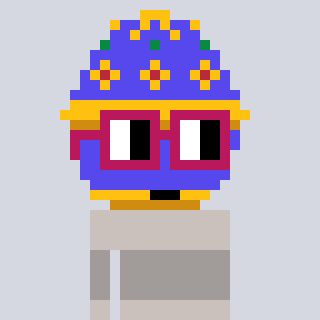
a pixel art character with square dark red glasses, a faberge-shaped head and a foggrey-colored body on a cool background